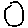
Label: circle